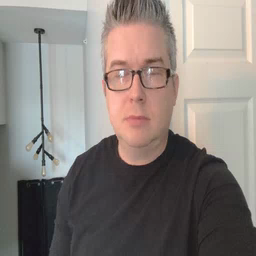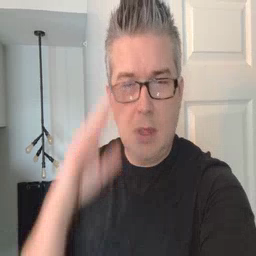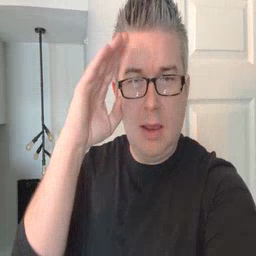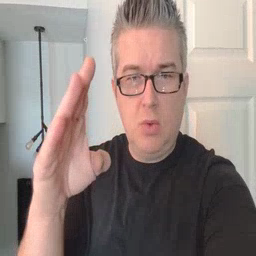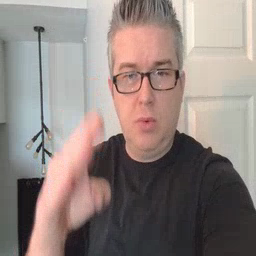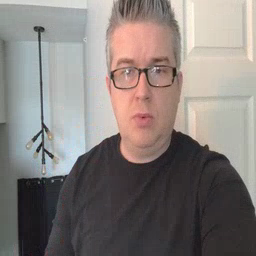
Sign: hello